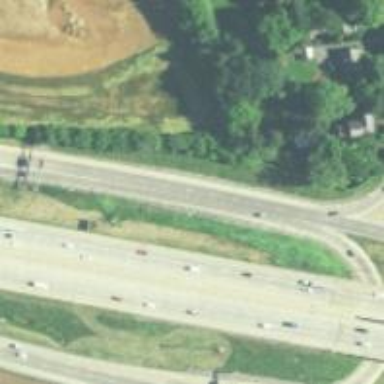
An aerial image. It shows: Trunk highway with expressway features.